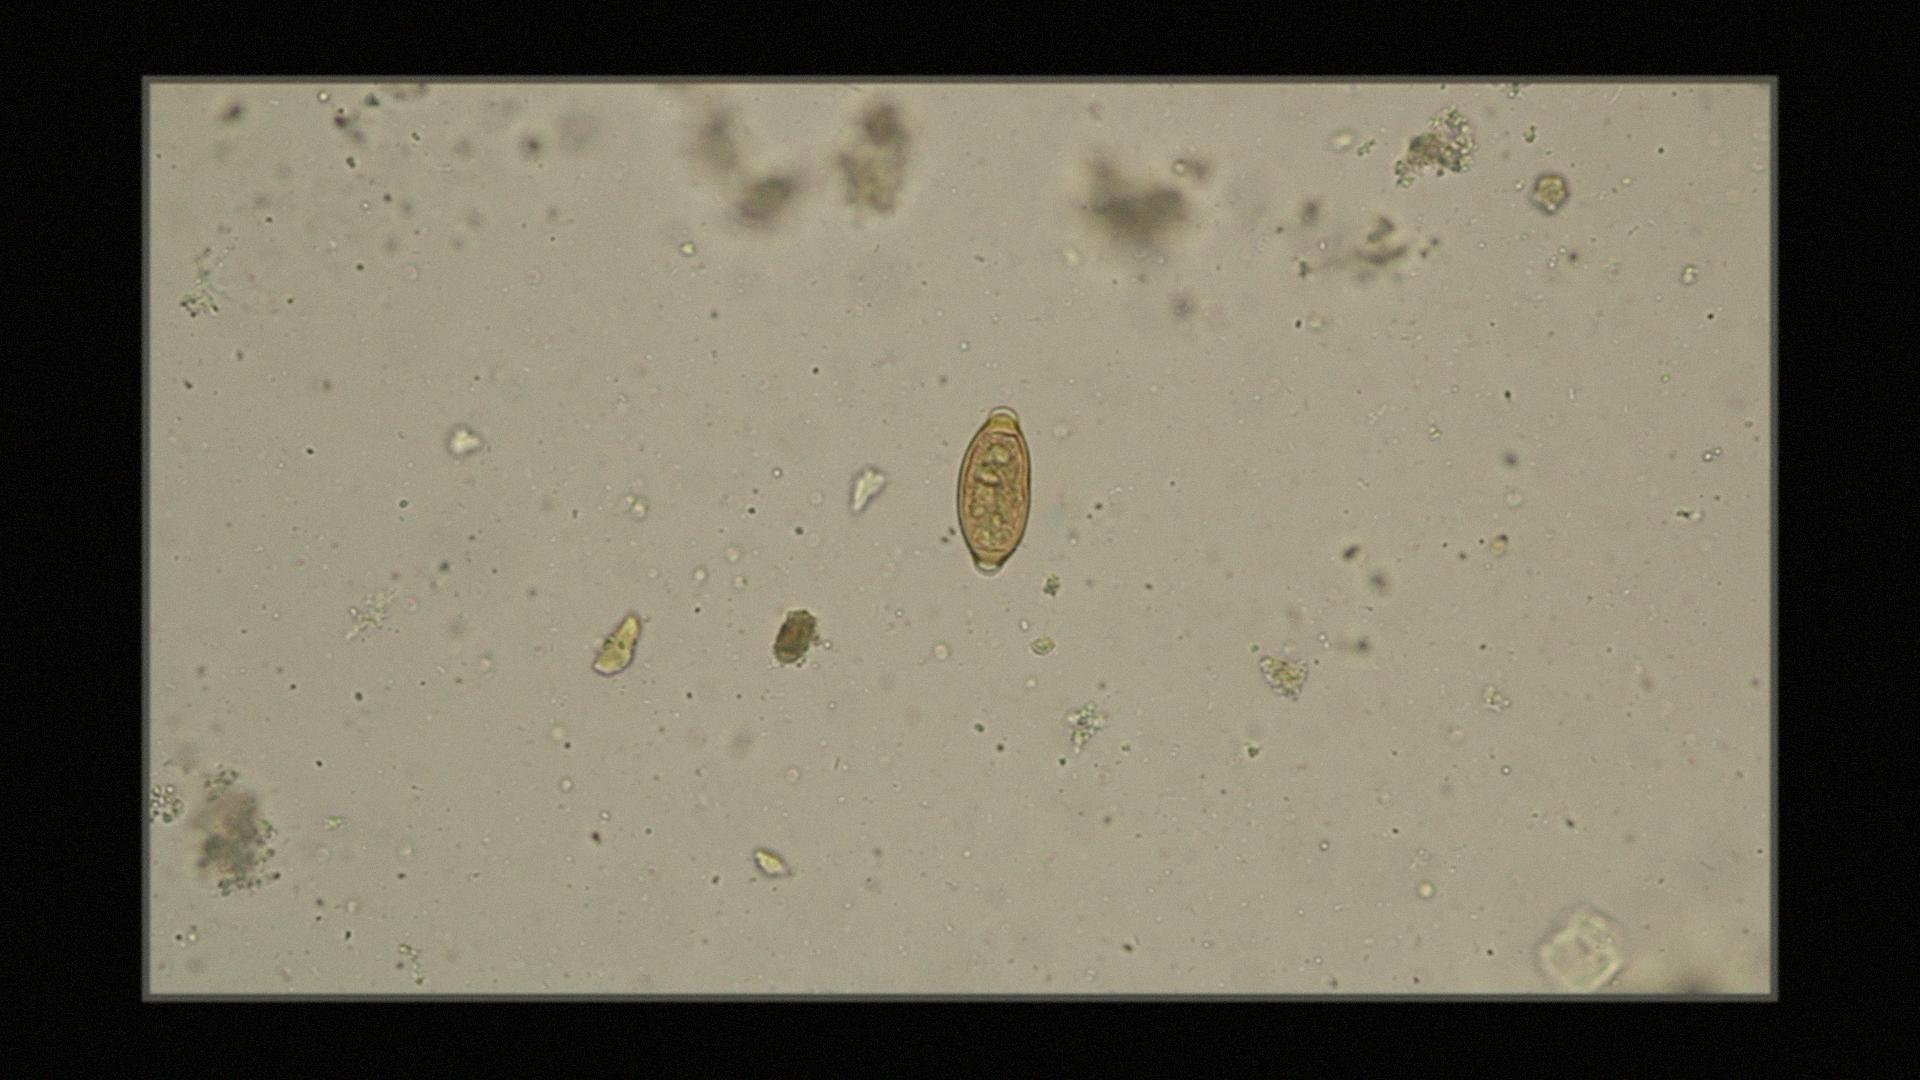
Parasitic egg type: Trichuris trichiura